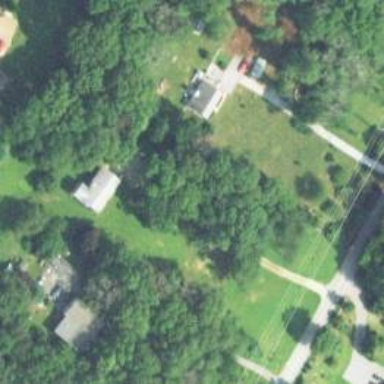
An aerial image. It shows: Residential driveway.